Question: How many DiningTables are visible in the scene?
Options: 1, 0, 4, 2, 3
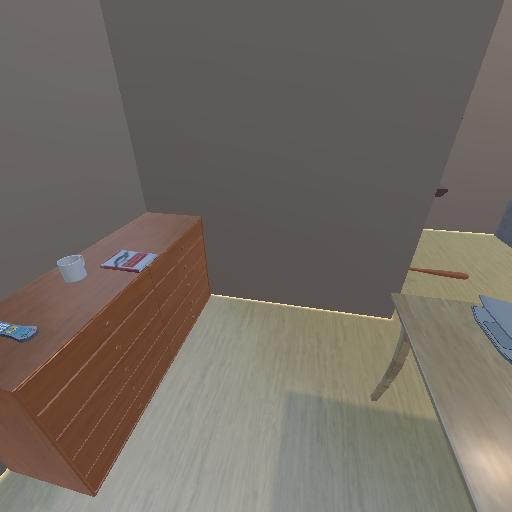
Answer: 1